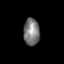
Tissue: prostate
Cell type: Epithelial cells
Senescence score: 0.1614
Nuclear area (px): 430
Mean DAPI intensity: 120.812